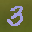
Label: 3